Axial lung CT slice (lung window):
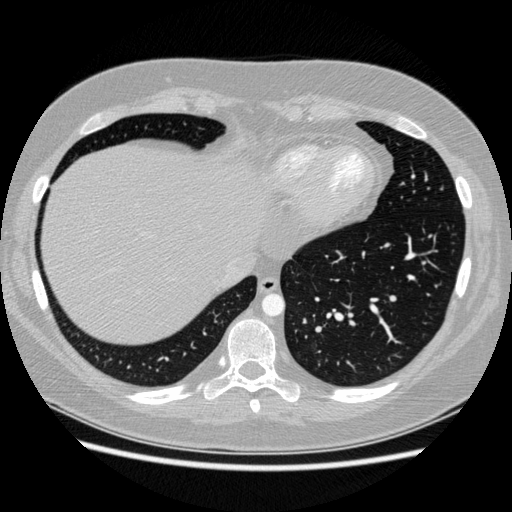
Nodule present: no